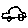
Label: car